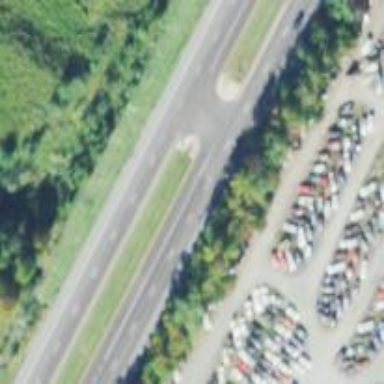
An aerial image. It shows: Trunk link highway.